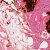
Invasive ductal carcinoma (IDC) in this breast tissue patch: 0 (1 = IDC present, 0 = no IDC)